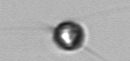
Label: Acanthoica_quattrospina